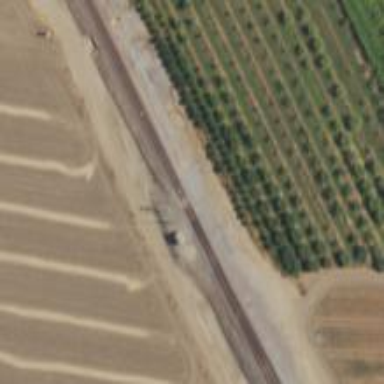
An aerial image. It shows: Railway spur junction.